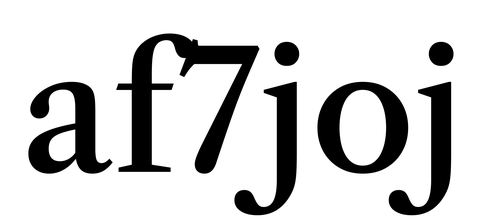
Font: LibreCaslonText_Medium